Question: How do I remove the encircled on the picture?

Thanks a lot for any help! :)
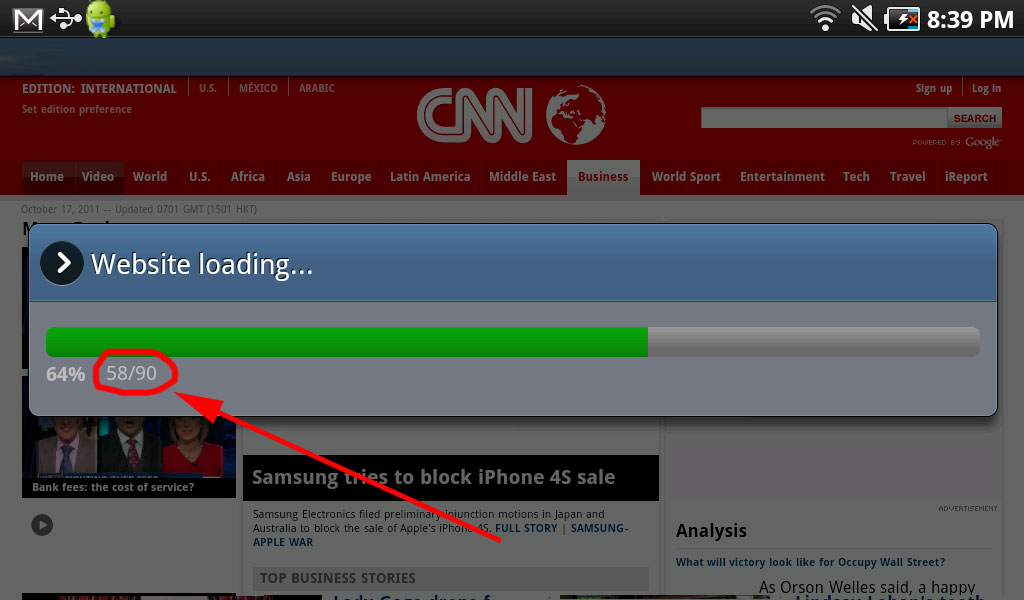
Answer: Pass 'null' to 'setProgressNumberFormat()' and 'setProgressPercentFormat()' when you create your 'ProgressDialog'. Note that this is only available on API Level 11 and higher.